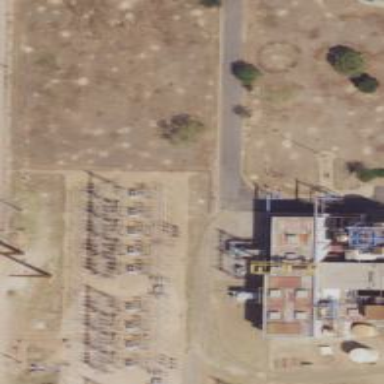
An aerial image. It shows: Switch used for power control.